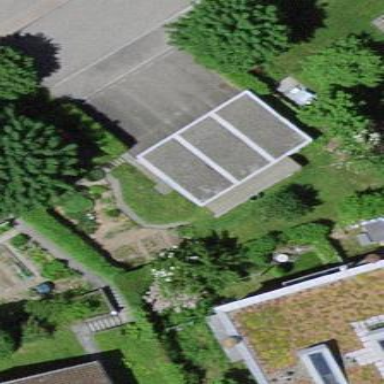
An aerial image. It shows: Garage.